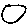
Label: circle